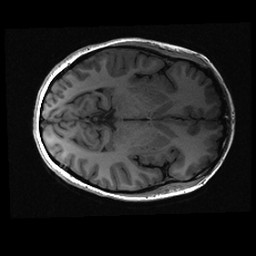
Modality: T1w
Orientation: axial
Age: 26
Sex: female